Question: I want to achieve the below shape using 'border-corner-shape' property. But it doesn't work.

My code is available below:
'''
.left-1 {
background-color: #3498DB;
border-corner-shape: scoop;
border-radius: 30px;
width: 200px;
height: 200px;
}
'''
'''
<div class="left-1"></div>
'''
Why does it not work?
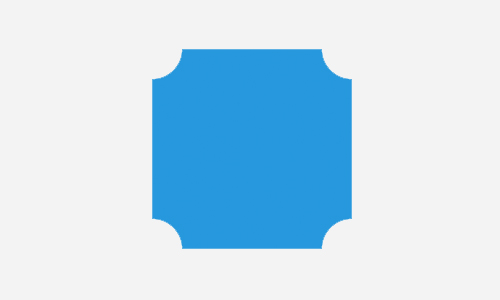
Answer: Here is another alternative method to achieve the border corner scoop effect using radial gradients. In this method, we use multiple radial gradients and position them at the corners.
'''
.border-scoop {
height: 300px;
width: 300px;
background: -webkit-radial-gradient(0% 100%, circle, transparent 15%, steelblue 15%) no-repeat, -webkit-radial-gradient(100% 0%, circle, transparent 15%, steelblue 15%) no-repeat, -webkit-radial-gradient(0% 0%, circle, transparent 15%, steelblue 15%) no-repeat, -webkit-radial-gradient(100% 100%, circle, transparent 15%, steelblue 15%) no-repeat;
background: radial-gradient(circle at 0% 100%, transparent 15%, steelblue 15%) no-repeat, radial-gradient(circle at 100% 0%, transparent 15%, steelblue 15%) no-repeat, radial-gradient(circle at 0% 0%, transparent 15%, steelblue 15%) no-repeat, radial-gradient(circle at 100% 100%, transparent 15%, steelblue 15%) no-repeat;
background-position: 0% 100%, 100% 0%, 0% 0%, 100% 100%;
background-size: 75% 75%;
}
body {
background: -webkit-linear-gradient(90deg, crimson, indianred, purple);
background: linear-gradient(90deg, crimson, indianred, purple);
}
'''
'''
<div class="border-scoop"></div>
'''
---
Scooped border corner effect can also be achieved using 'clip-path'. Pure CSS version supports only basic shapes (circle, polygon, ellipse etc) and does not support a path or combination of shapes but SVG (inline/external) can be used.
'''
.border-scoop {
width: 200px;
height: 200px;
background-color: #3498DB;
-webkit-clip-path: url(#scoop);
clip-path: url(#scoop);
}
body {
background: -webkit-linear-gradient(90deg, crimson, indianred, purple);
background: linear-gradient(90deg, crimson, indianred, purple);
}
'''
'''
<svg width='0' height='0'>
<defs>
<clipPath id='scoop' clipPathUnits='objectBoundingBox'>
<path d='M0.2,0 A0.2,0.2 0 0,1 0,0.2
L0,0.8 A0.2,0.2 0 0,1 0.2,1
L0.8,1 A0.2,0.2 0 0,1 1,0.8
L1,0.2 A0.2,0.2 0 0,1 0.8,0z' />
</clipPath>
</defs>
</svg>
<div class='border-scoop'></div>
'''
---
The below snippet is a which needs an extra element but would work even if the background of the page is not a solid color. This method however still has the same fixed and known size limitation that is mentioned in the other answer.
It must be noted that box shadow has much better browser support than radial gradients.
'''
.border-scoop{
height: 300px;
width: 300px;
position: relative;
overflow: hidden;
}
.inner{
position: absolute;
top: 0px; left: 0px;
height: 100%;
width: 100%;
}
.border-scoop:before, .border-scoop:after, .inner:after, .inner:before{
position: absolute;
content: '';
height: 30%; width: 30%;
border-radius: 50%;
background: transparent;
box-shadow: 0px 0px 0px 210px steelblue;
}
.border-scoop:before{
top: -15%; left: 85%;
}
.border-scoop:after{
top: -15%; left: -15%;
}
.inner:after{
top: 85%; left: 85%;
}
.inner:before{
top: 85%; left: -15%;
}
body{
background: -webkit-linear-gradient(90deg, crimson, indianred, purple);
background: linear-gradient(90deg, crimson, indianred, purple);
}
'''
'''
<div class="border-scoop">
<div class="inner"></div>
</div>
'''